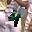
Label: 4